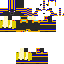
A male animal skin with dark skin, wearing brown helmet dressed in a black armor chest and black pants, featuring a closed mouth.